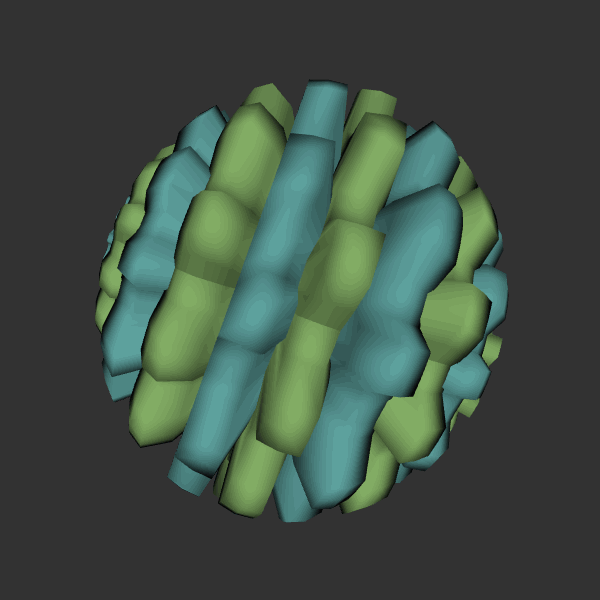
Background: dark